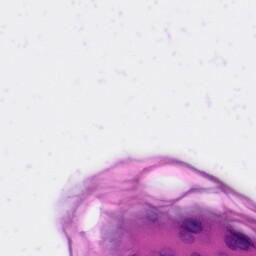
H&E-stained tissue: Skin